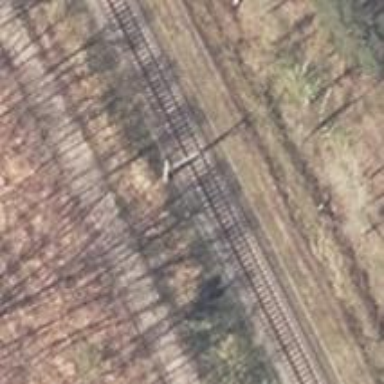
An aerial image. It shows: Railway signal.